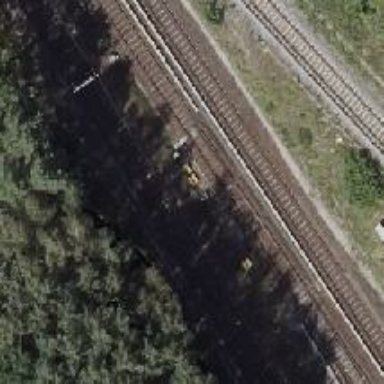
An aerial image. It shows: Railway signal.